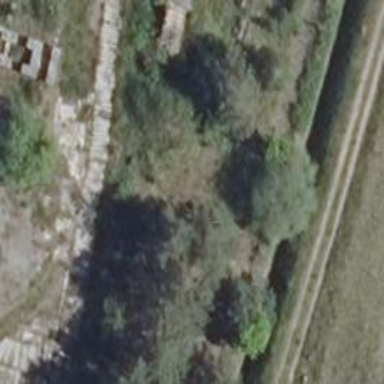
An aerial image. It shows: Abandoned railway with asphalt surface.